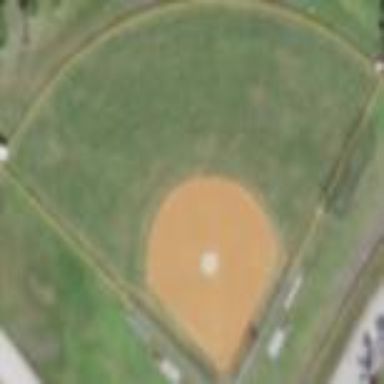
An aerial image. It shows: Baseball pitch for leisure and sports activities.